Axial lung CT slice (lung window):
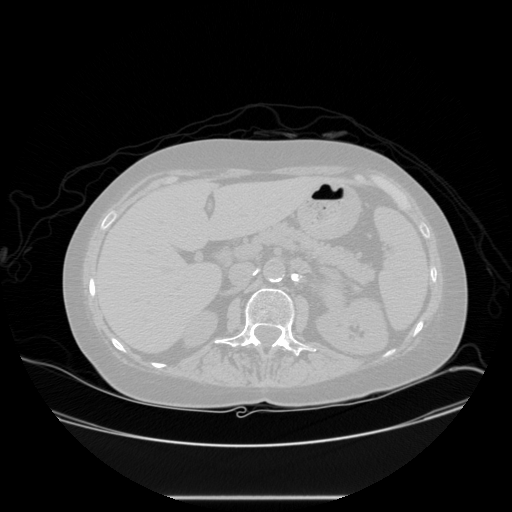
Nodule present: no